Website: home-depot
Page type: billing-address
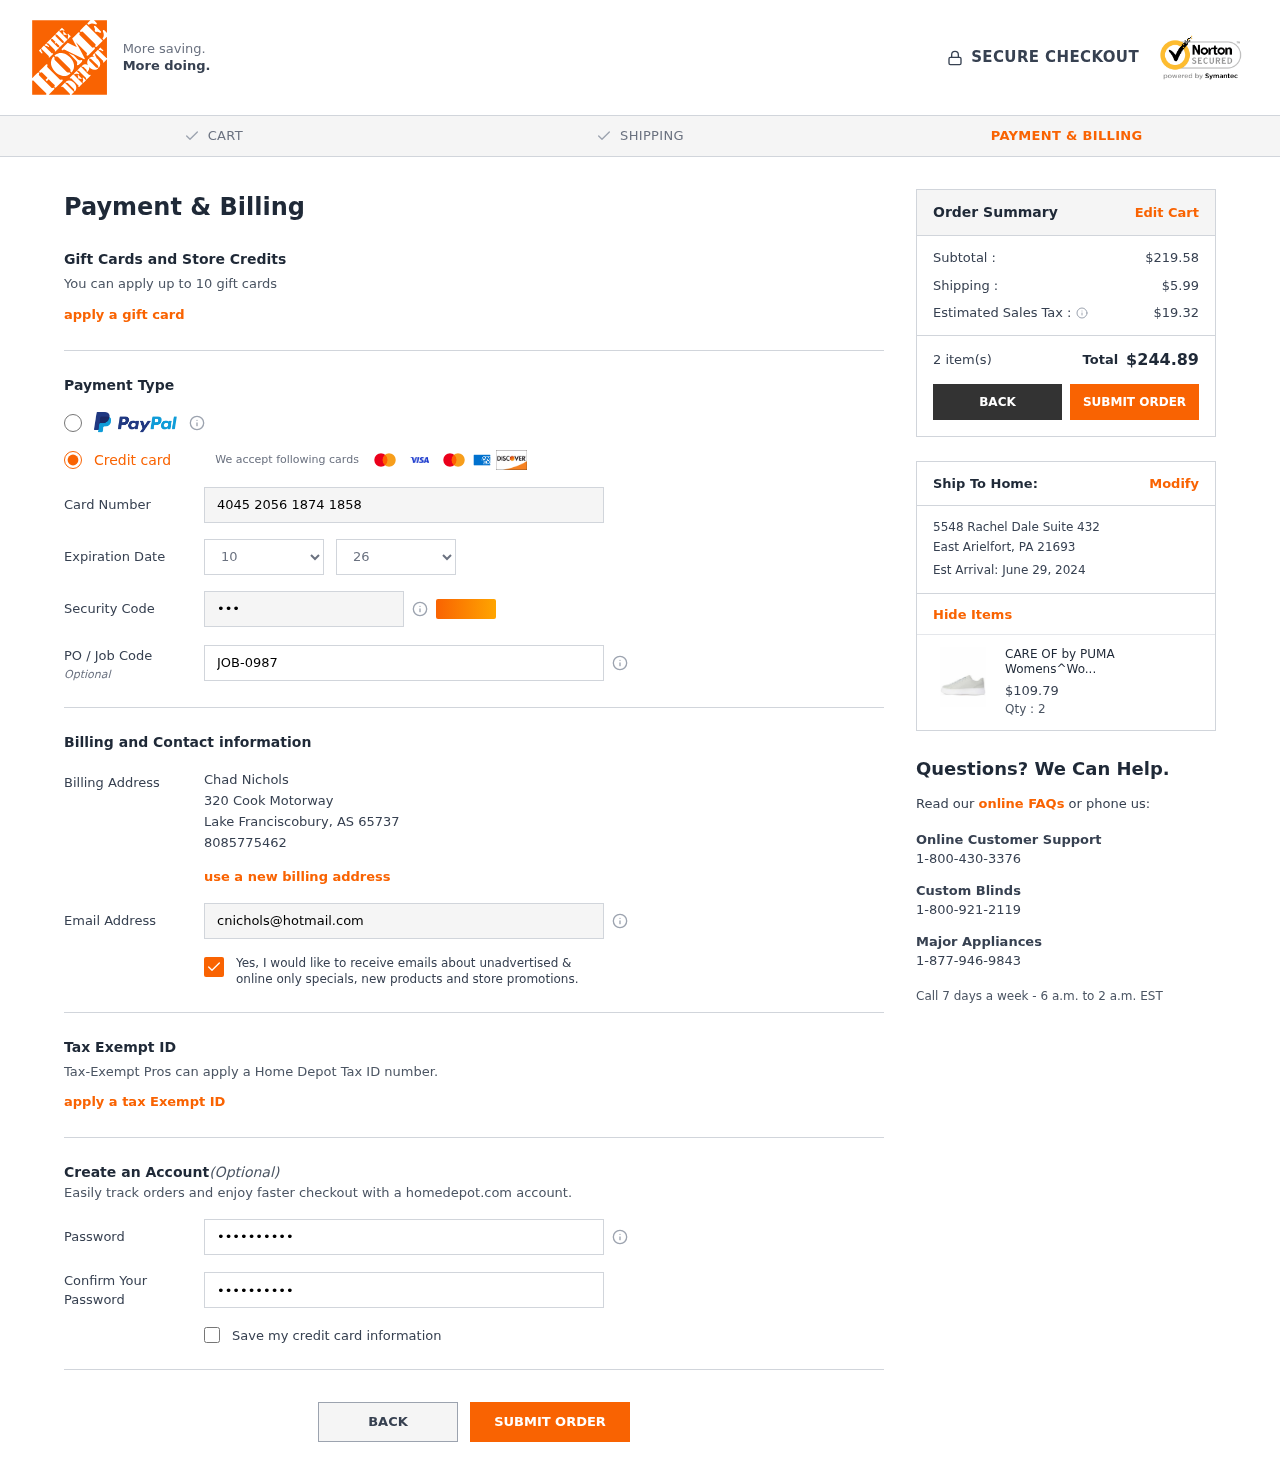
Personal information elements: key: PII_CARD_CVV
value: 195
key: PII_CARD_EXPIRY_MONTH
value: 10
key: PII_CARD_EXPIRY_YEAR
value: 26
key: PII_CARD_NUMBER
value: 4045 2056 1874 1858
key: PII_CITY
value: Lake Franciscobury
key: PII_CITY2
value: East Arielfort
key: PII_EMAIL
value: cnichols@hotmail.com
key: PII_FULLNAME
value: Chad Nichols
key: PII_JOB_CODE
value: JOB-0987
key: PII_PHONE
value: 8085775462
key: PII_POSTCODE
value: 65737
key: PII_POSTCODE2
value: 21693
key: PII_STATE_ABBR
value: AS
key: PII_STATE_ABBR2
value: PA
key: PII_STREET
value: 320 Cook Motorway
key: PII_STREET2
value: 5548 Rachel Dale Suite 432
Product elements: key: PRODUCT1_NAME
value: CARE OF by PUMA Womens^Women's Leather Platform Court Low-Top Sneakers, Gray Peach Bud, 11
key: PRODUCT1_PRICE
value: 109.79
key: PRODUCT1_QUANTITY
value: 2
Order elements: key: ORDER_SUBTOTAL
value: $219.58
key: ORDER_SHIPPING_COST
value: $5.99
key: ORDER_TAX
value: $19.32
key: ORDER_NUM_ITEMS
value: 2 item(s)
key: ORDER_TOTAL
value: $244.89
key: ORDER_DELIVERY_DATE
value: Est Arrival: June 29, 2024